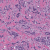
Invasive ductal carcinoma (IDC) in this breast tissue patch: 1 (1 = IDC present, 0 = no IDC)